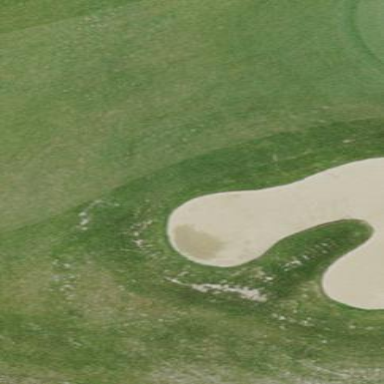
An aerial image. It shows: Grassy area designated as golf fairway.